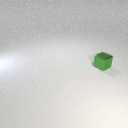
small green metal cube